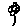
Label: flower